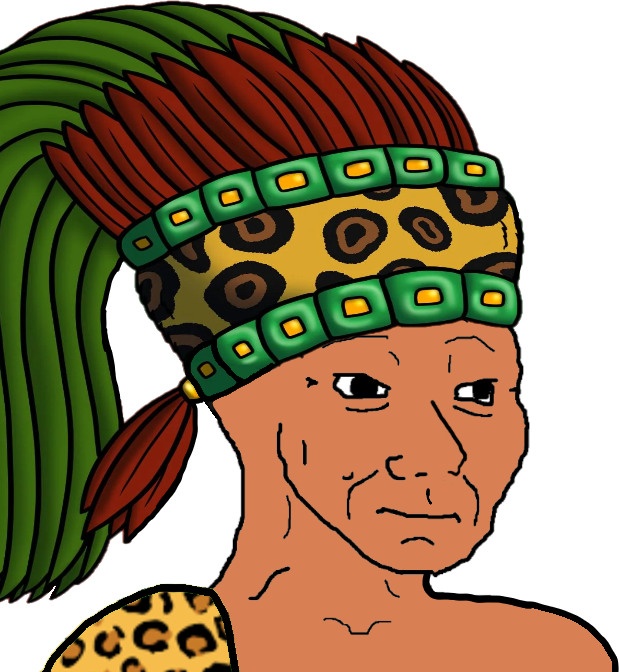
Label: 5_Doomer